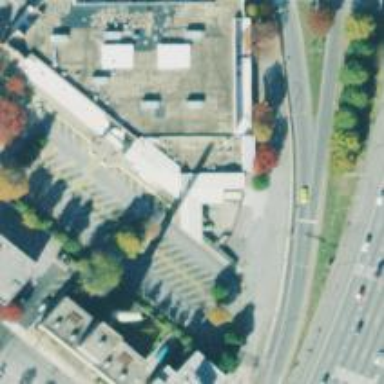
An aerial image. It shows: Retail building that serves as marketplace.